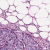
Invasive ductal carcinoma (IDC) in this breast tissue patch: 1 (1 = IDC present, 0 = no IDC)